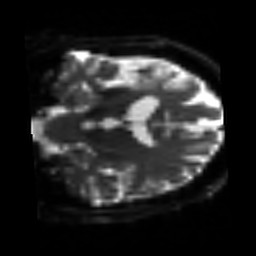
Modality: sbref
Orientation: coronal
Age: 41
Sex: male
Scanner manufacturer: siemens
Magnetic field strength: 3 T
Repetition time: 3.2 s
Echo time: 0.081 s